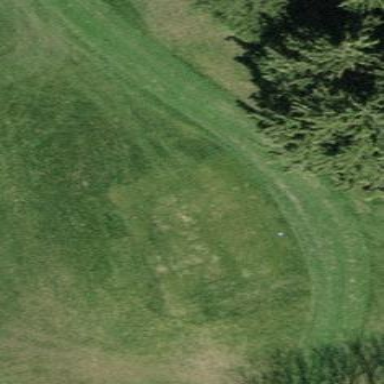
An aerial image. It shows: Golf tee on grassy land.